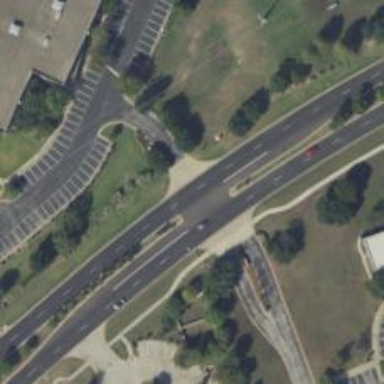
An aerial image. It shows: Secondary link road with asphalt surface.